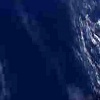
Label: water